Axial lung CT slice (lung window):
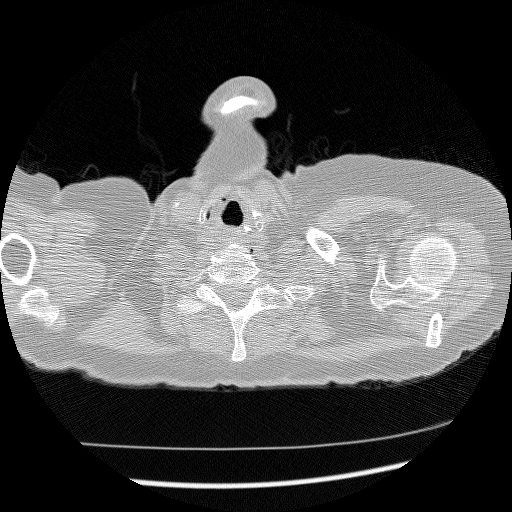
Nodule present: no